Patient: sex M, age 70
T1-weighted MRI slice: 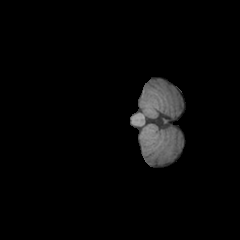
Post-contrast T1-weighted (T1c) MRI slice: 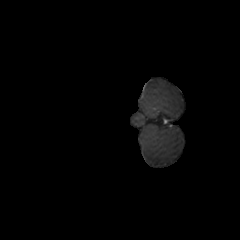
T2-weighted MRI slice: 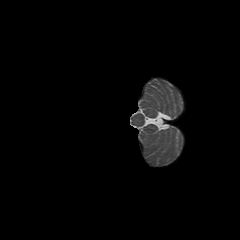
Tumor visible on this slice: no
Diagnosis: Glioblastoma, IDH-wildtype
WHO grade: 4